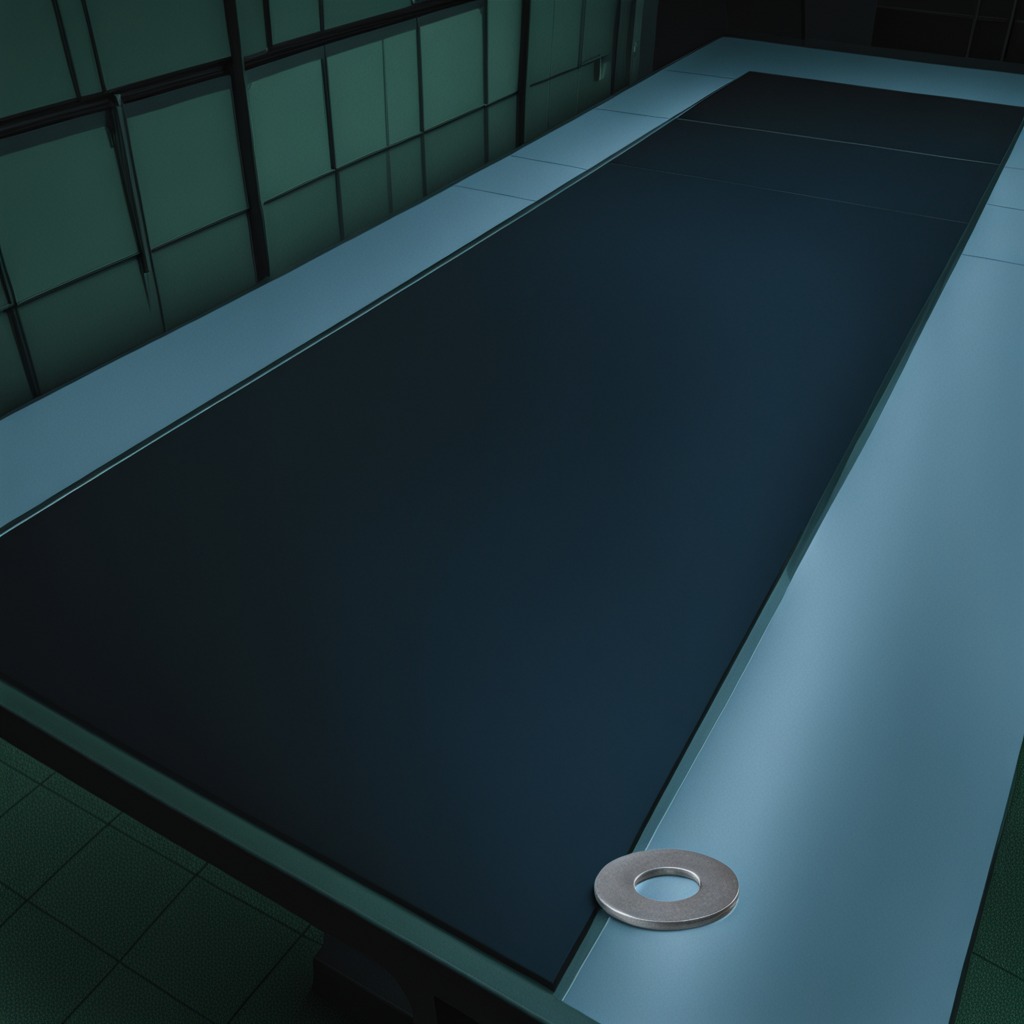
A flat metal washer is lying on a clean empty table in a railway signal maintenance room lit by harsh overhead fluorescents.